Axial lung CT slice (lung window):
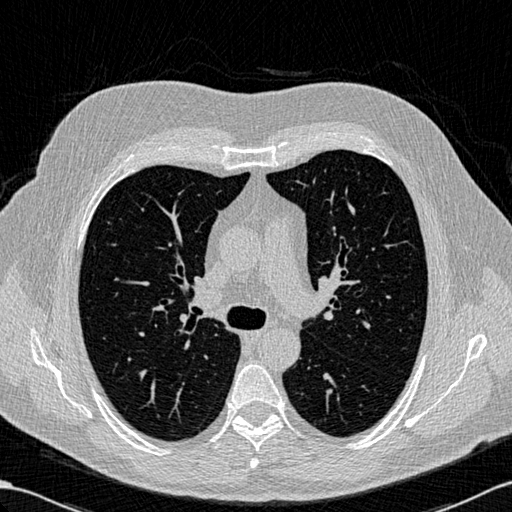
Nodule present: no